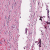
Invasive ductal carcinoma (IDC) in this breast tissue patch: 0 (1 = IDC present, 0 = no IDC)